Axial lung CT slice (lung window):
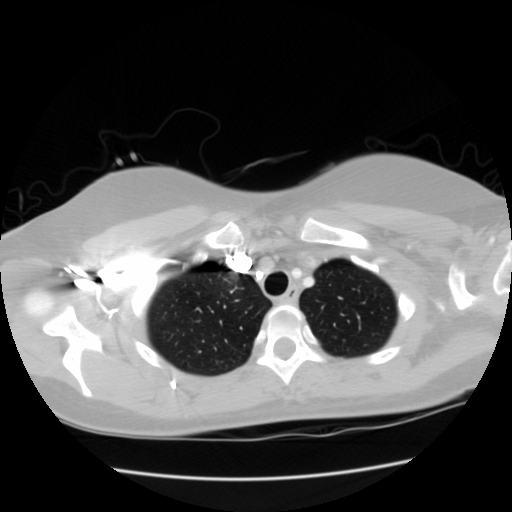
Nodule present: no